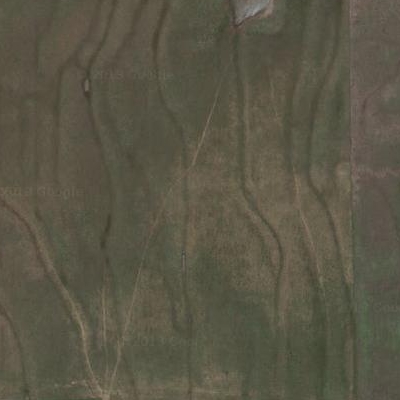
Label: Grass